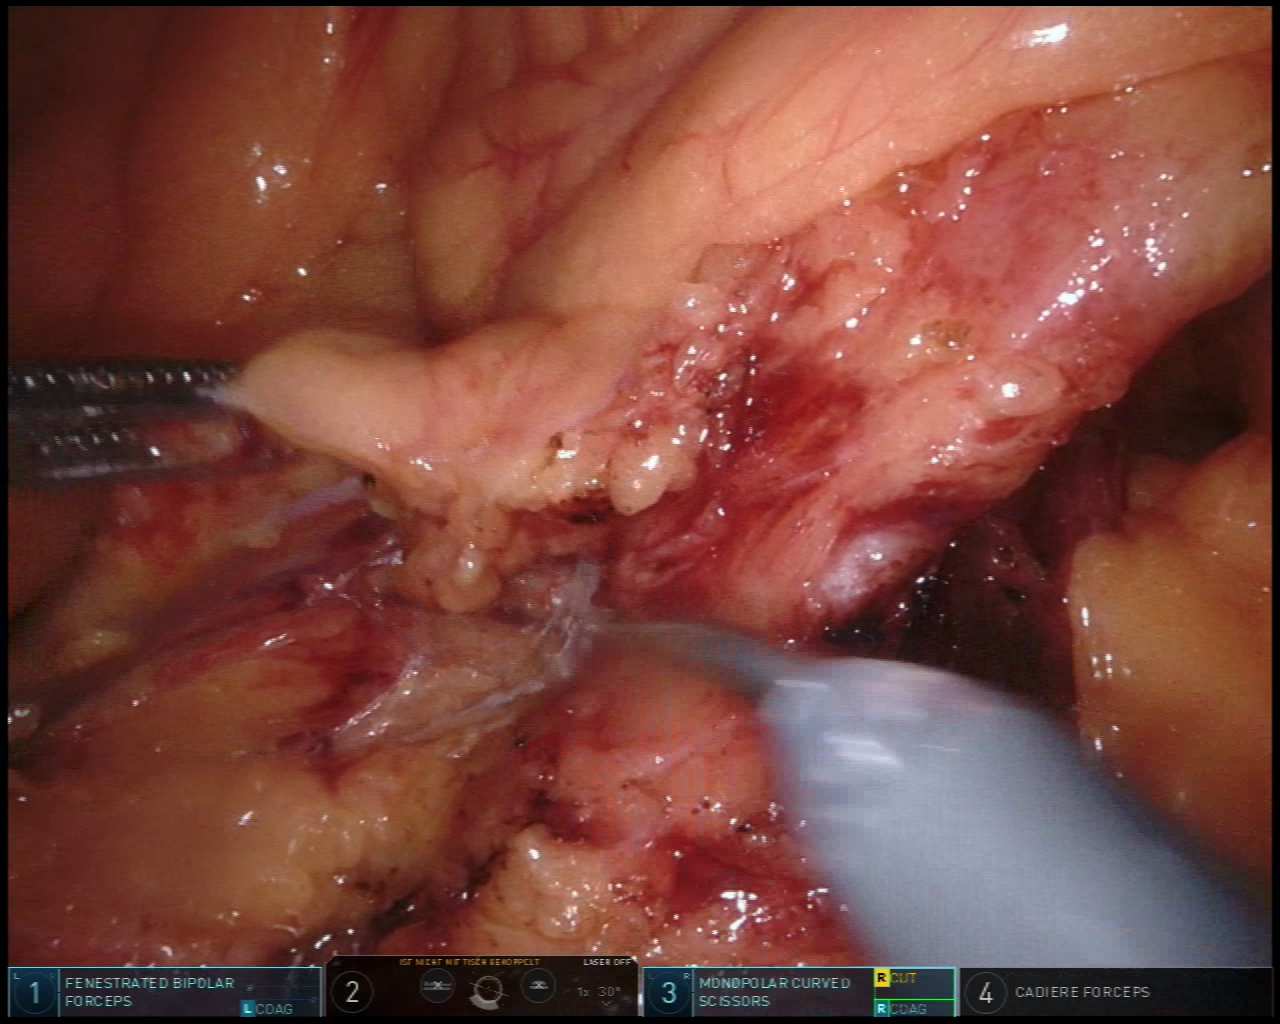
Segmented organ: inferior_mesenteric_artery
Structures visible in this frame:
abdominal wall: no
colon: no
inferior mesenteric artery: yes
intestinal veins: no
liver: no
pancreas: no
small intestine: no
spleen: no
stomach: no
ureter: no
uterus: no
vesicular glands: no